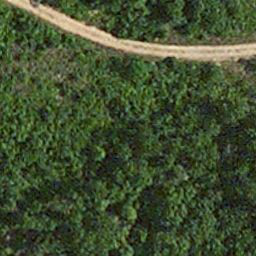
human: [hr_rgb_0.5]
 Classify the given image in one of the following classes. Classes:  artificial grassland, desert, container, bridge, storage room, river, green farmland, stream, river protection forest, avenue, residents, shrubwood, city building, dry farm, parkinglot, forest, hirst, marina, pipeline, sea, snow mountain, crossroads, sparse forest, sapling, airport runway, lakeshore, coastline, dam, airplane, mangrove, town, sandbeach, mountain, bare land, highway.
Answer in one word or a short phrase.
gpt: avenue